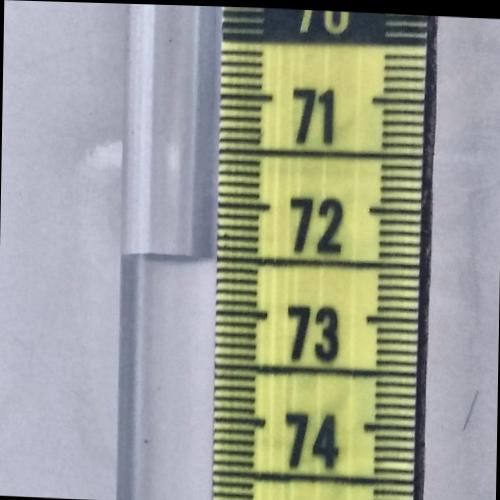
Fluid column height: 72.5 cm